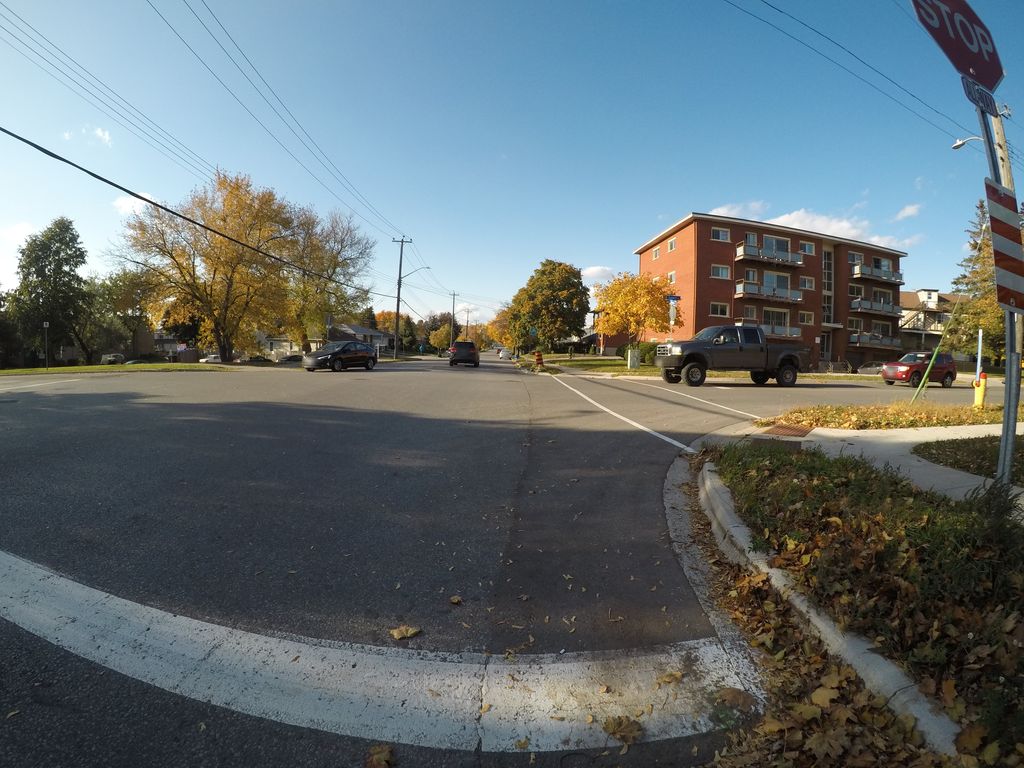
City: kitchener-waterloo